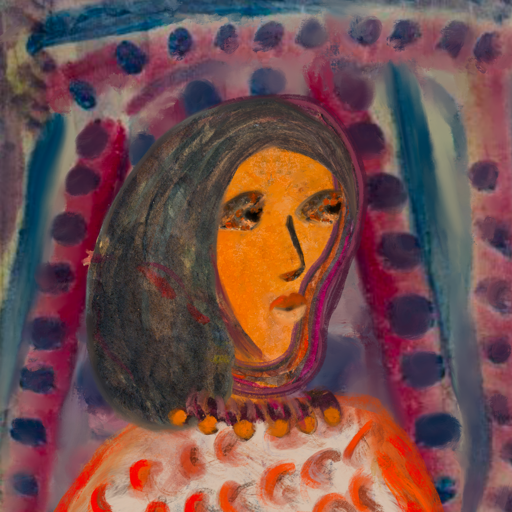
Background: HillGirl, Head And Neck Side: Hypocrite_w_Hair, Face Side: Gypsy_Queen, Bust: Rupkatha, Hair Side: Gypsy_Mother, Head Accessory: Blank, Second Necklace: Blank, Necklace: Doll, Baby: Blank